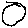
Label: moon